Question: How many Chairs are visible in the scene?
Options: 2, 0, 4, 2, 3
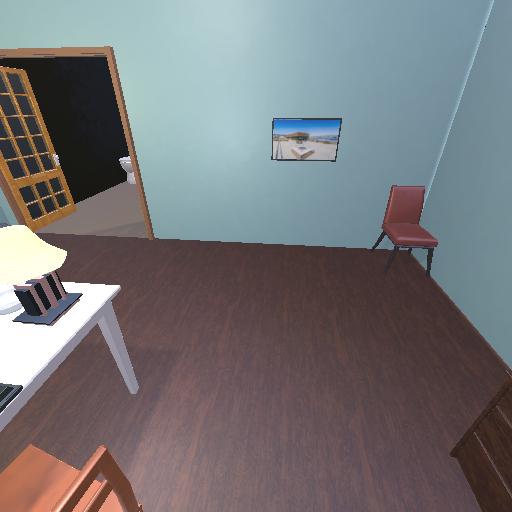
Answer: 2